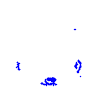
Particle: pion